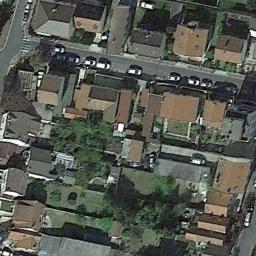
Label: dense_residential